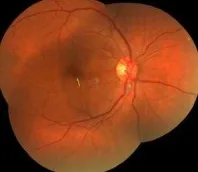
(A) the wedge-like AMN lesion is classic (yellow arrowhead) and some perivascular cotton plaques (blue arrowhead) in the fundus photograph.
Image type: ophthalmic_imaging (fundus_photograph)